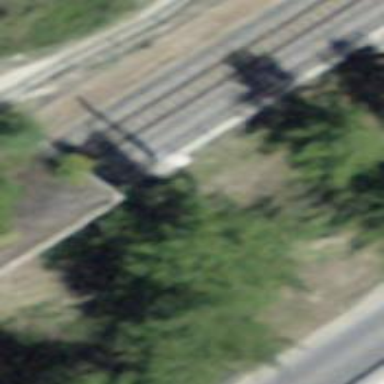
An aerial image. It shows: Catenary mast for power lines.